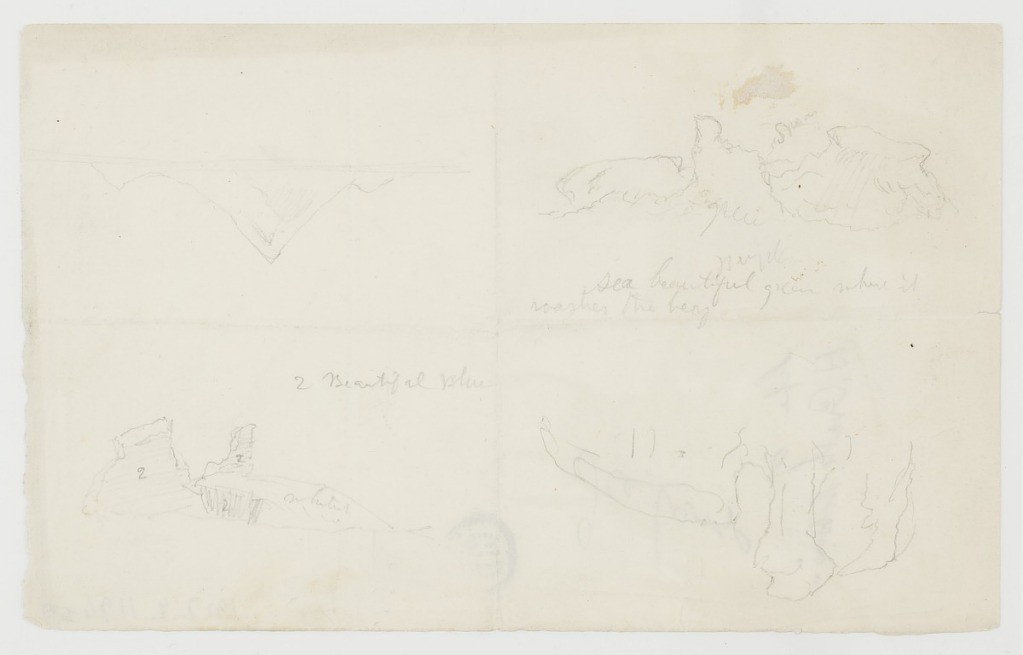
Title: Four Floating Icebergs, Canada
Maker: Frederic Edwin Church, American, 1826–1900
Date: June-July 1859
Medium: Graphite on white laid paper
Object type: Drawing
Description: Seascape sketches showing four views of floating icebergs, witnessed off the coast of Newfoundland and Labrador, Canada. One iceberg is situated in each corner of the leaf: at upper left, a sharp, pyramidal iceberg resembling a shark's tooth; at upper right, an amorphous berg with three prominences; at lower left, a sloping iceberg with two rectangular spires; and finally, at lower right, an indistinct iceberg with many undulating forms. The sketches at upper left and lower right are oppositely oriented.